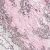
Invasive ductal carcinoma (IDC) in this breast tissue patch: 0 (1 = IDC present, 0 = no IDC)